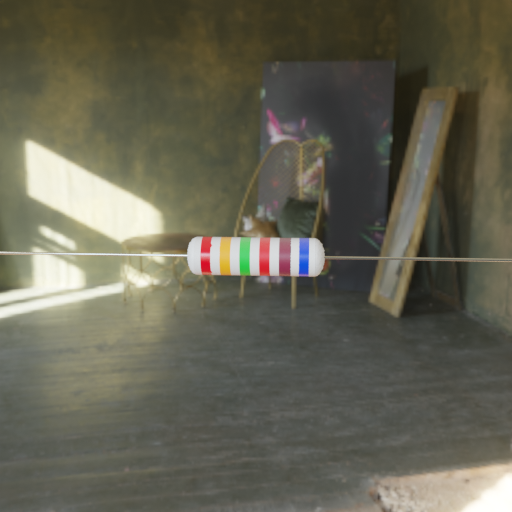
Resistor colour bands (in order): red, orange, green, red, brown, blue